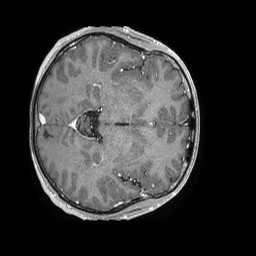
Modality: T1w
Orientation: axial
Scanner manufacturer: philips
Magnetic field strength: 1.5 T
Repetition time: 0.007761 s
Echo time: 0.003638 s